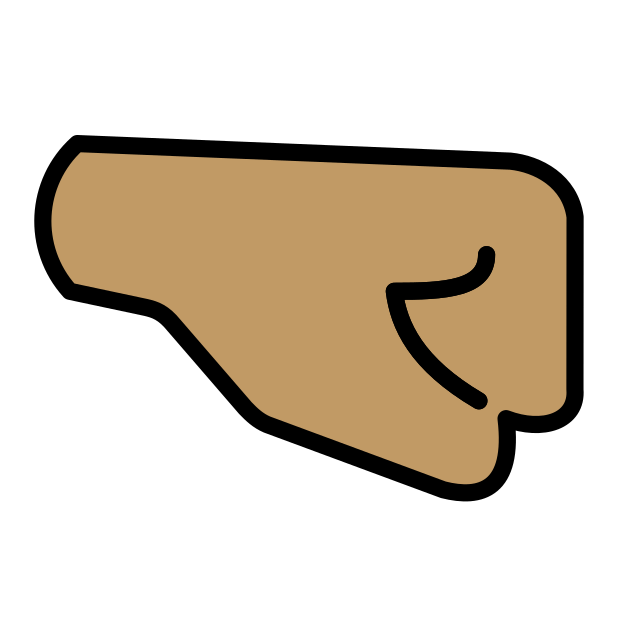
right-facing fist: medium skin tone